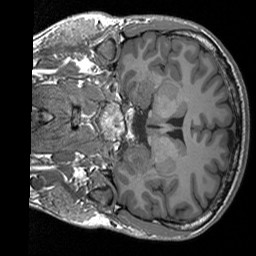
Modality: T1w
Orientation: coronal
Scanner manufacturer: siemens
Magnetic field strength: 3 T
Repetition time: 1.76 s
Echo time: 0.0022 s